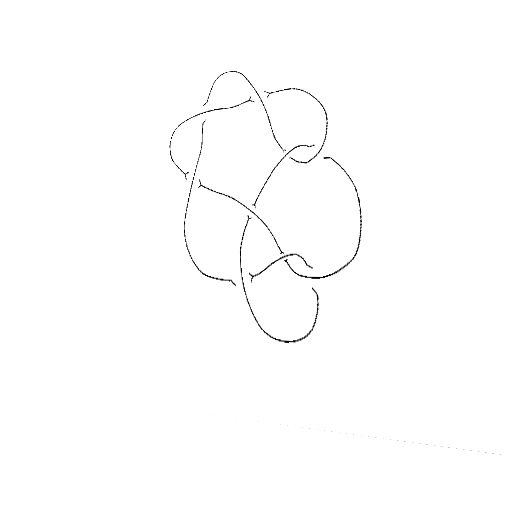
Crossing number: 9